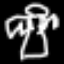
Label: angel